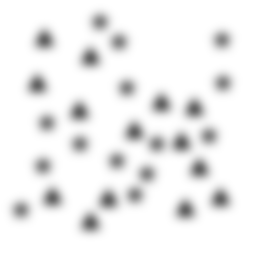
Squares: 0
Triangles: 14
Stars: 14
Total shapes: 28